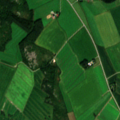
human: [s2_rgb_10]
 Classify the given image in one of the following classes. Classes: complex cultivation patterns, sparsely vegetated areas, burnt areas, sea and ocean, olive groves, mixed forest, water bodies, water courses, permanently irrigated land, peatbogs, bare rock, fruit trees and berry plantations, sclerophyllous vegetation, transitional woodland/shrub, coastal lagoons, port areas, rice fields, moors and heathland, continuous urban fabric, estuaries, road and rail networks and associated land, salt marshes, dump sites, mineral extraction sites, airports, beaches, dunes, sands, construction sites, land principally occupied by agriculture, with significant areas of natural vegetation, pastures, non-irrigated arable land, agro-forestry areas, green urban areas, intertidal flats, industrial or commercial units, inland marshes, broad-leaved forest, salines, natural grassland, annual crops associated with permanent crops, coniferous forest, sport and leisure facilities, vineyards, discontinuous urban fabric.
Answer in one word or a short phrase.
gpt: non-irrigated arable land, land principally occupied by agriculture, with significant areas of natural vegetation, mixed forest